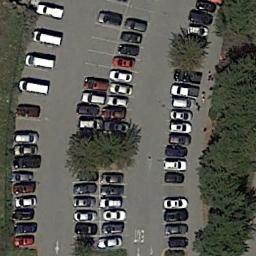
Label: parking_lot